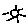
Label: sun